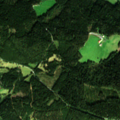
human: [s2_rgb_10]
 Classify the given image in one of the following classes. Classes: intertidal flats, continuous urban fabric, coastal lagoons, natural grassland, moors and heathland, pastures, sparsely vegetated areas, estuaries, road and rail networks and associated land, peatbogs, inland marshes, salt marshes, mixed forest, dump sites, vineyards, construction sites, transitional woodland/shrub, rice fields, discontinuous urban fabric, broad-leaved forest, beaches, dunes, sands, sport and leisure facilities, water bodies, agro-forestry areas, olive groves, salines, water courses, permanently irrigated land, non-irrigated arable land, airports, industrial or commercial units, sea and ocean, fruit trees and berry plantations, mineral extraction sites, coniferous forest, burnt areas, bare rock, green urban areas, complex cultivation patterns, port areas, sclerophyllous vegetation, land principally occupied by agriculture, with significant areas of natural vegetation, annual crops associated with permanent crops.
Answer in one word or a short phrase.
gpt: pastures, land principally occupied by agriculture, with significant areas of natural vegetation, coniferous forest, mixed forest